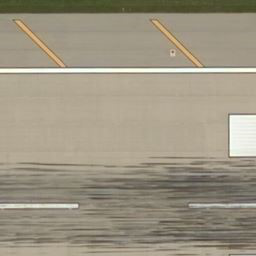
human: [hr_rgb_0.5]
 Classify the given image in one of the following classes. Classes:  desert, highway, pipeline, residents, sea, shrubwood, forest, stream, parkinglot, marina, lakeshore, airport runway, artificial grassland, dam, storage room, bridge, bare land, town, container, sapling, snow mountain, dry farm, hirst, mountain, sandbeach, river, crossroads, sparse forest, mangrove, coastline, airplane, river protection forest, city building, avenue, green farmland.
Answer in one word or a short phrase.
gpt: airport runway